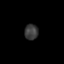
Tissue: skin
Cell type: Others
Senescence score: 0.7146
Nuclear area (px): 212
Mean DAPI intensity: 57.335